Question: Im using messageInspectors in my WCF service to measure elapsed time on each service method like this :
'''
public void AfterCall(string operationName, object[] outputs, object returnValue, object correlationState)
{
if (_activated)
{
_startTime.Stop();
PerformanceCounterHandler.Instance.SetAveragePerformanceCounter(operationName, _startTime.ElapsedTicks);
}
}
public object BeforeCall(string operationName, object[] inputs)
{
Guid correlationState;
if (_activated)
{
correlationState = Guid.NewGuid();
_startTime = new Stopwatch();
_startTime.Start();
return correlationState;
}
return null;
}
'''
This is how the counters is registred
'''
foreach (string methodName in ServiceMethodNames)
{
counter = new CounterCreationData(methodName, methodName + " > Genomsnittlig tid(ms)", PerformanceCounterType.AverageTimer32);
col.Add(counter);
counter = new CounterCreationData(methodName + "_base", methodName + " > Genomsnittlig tid(ms)", PerformanceCounterType.AverageBase);
col.Add(counter);
}
'''
The method for setting the performance counter looks like this :
'''
public Boolean SetAveragePerformanceCounter(string performanceCounterName, long value)
{
PerformanceCounter performCounter;
if (_useOrbitPerformanceCounters && (performCounter = _performanceCounters.Values.Where(c=> c.CounterName == performanceCounterName).FirstOrDefault()) != null)
{
performCounter.IncrementBy(value);
performanceCounterName = performanceCounterName + "_base";
performCounter = _performanceCounters[performanceCounterName];
performCounter.Increment();
return true;
}
return false;
}
'''
The performance counter does however show spikes instead of average? If I change the view to report everything is 0 as long as I do nothing? I need to be able to see how the calltime average looks like right now even if there is no calls for the moment. What am I doing wrong?

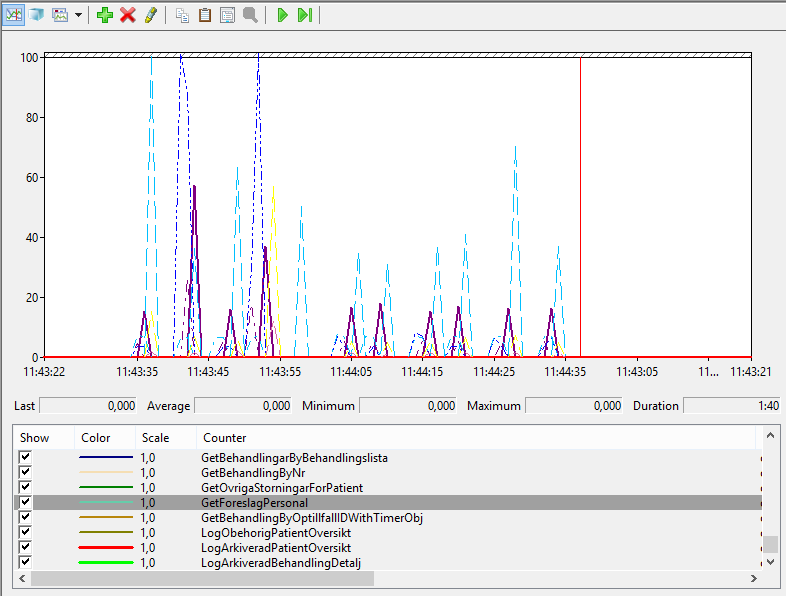
Answer: The problem is, that the 'AverageTimer32' doesn't show some alltime average value. From the <URL>:
> An average counter that measures the time it takes, on average, to complete a process or operation. Counters of this type display a ratio of the total elapsed time of the sample interval to the number of processes or operations completed during that time. This counter type measures time in ticks of the system clock.
Formula: ((N1 - N0)/F)/(B1 - B0), where N1 and N0 are performance counter readings, B1 and B0 are their corresponding AverageBase values, and F is the number of ticks per second.
The interesting part is the formula. The performance counter just shows the average between two performance counter readings. So if no requests where made, the resulting value is 0 because the numerator is 0.
Maybe it's somehow possible to calculate the value on your own and expose it through some other type of performance counter.
EDIT:
I wrote a demo application to demonstrate a workaround, but it feels quite messy. I created an 'NumberOfItems32' performance counter.
'''
var counterDataCollection = new CounterCreationDataCollection();
var averageRandomNumer = new CounterCreationData
{
CounterType = PerformanceCounterType.NumberOfItems32,
CounterName = averageRandomNumberCounterName,
CounterHelp = "Views the average random number."
};
counterDataCollection.Add(averageRandomNumer);
PerformanceCounterCategory.Create(
categoryName,
"Displays the various performance counters of a test application",
PerformanceCounterCategoryType.MultiInstance,
counterDataCollection);
'''
And set the value like so:
'''
var averageRandomNumberPerfCounter = new PerformanceCounter(categoryName, averageRandomNumberCounterName, "firstInstance", false);
var random = new Random();
var currentAverage = 0d;
var numberOfReadings = 0L;
while (true)
{
var nextRandom = random.Next(1, 101);
// ATTENTION: real code should handle overflow properly
numberOfReadings++;
currentAverage = (((numberOfReadings - 1) * currentAverage) + nextRandom) / numberOfReadings;
averageRandomNumberPerfCounter.RawValue = (long)currentAverage;
Thread.Sleep(1000);
}
'''
The disadvantage of this solution is obvious. Since the performance counter can only store 'long' you lose the decimal places of your average value. Another workaround for this problem would be to scale your values, for example multiplying them with 10 and then choose an lower scaling in performance monitor.